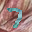
Label: 7